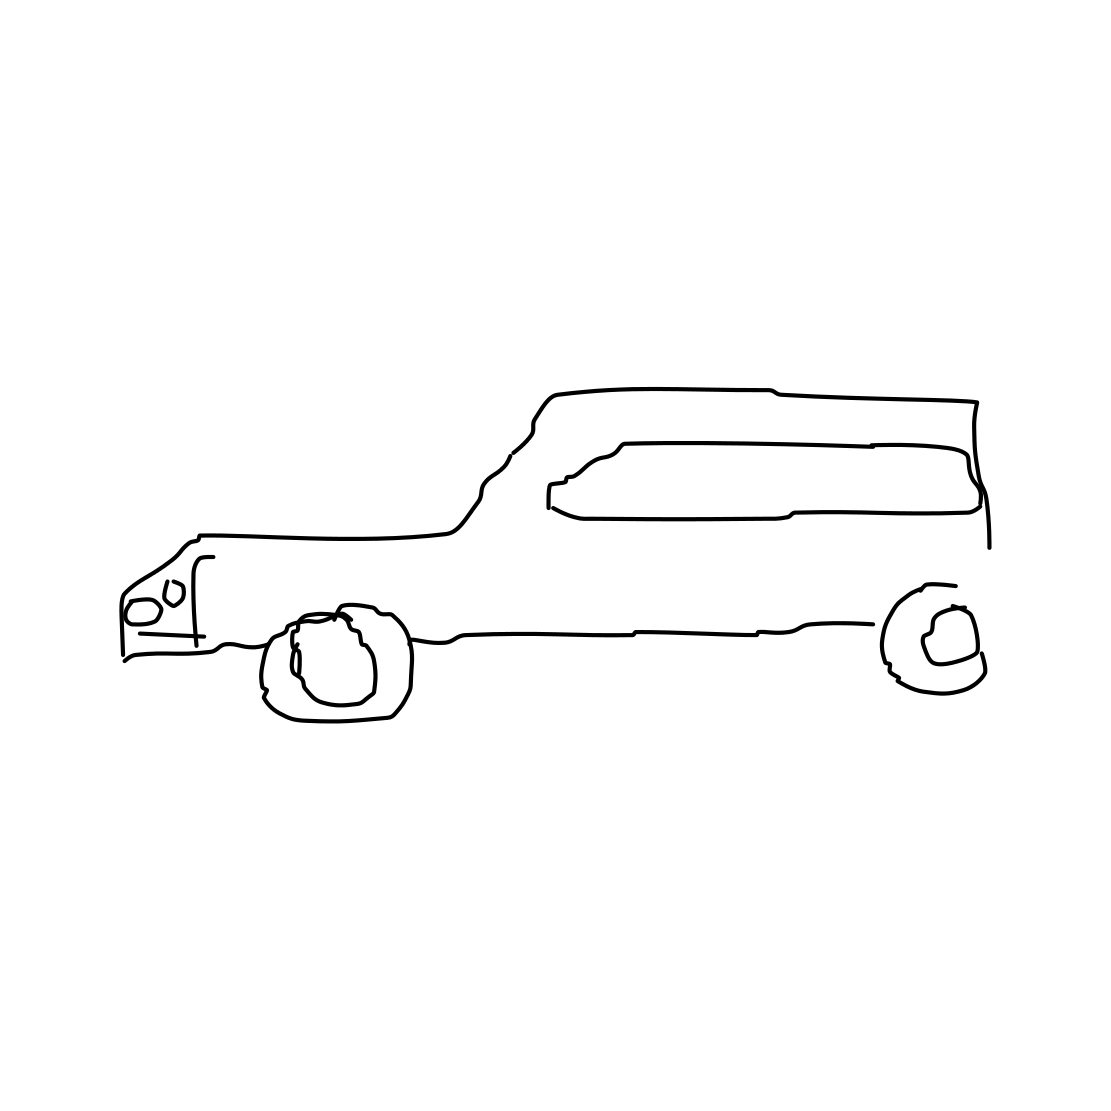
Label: suv